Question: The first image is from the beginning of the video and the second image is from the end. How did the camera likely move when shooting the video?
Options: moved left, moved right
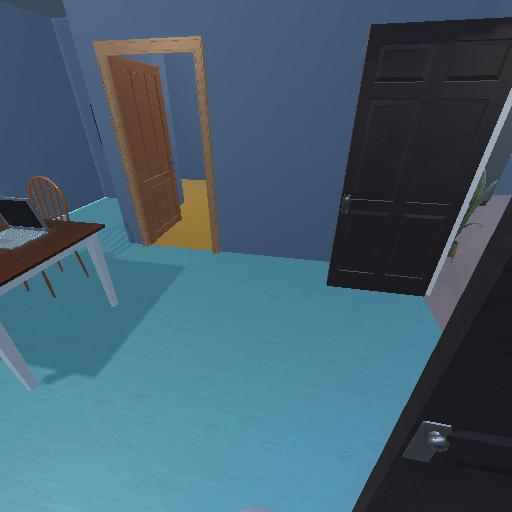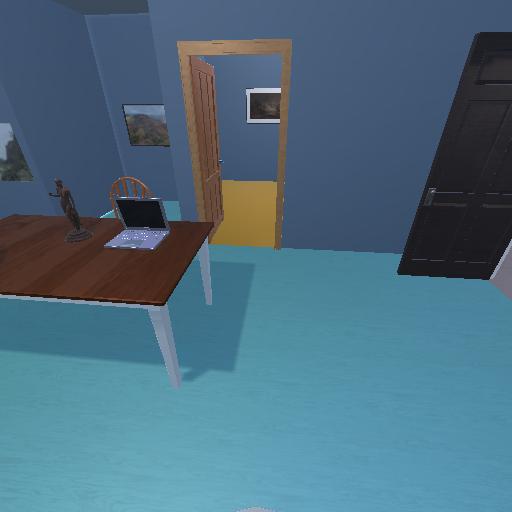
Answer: moved left